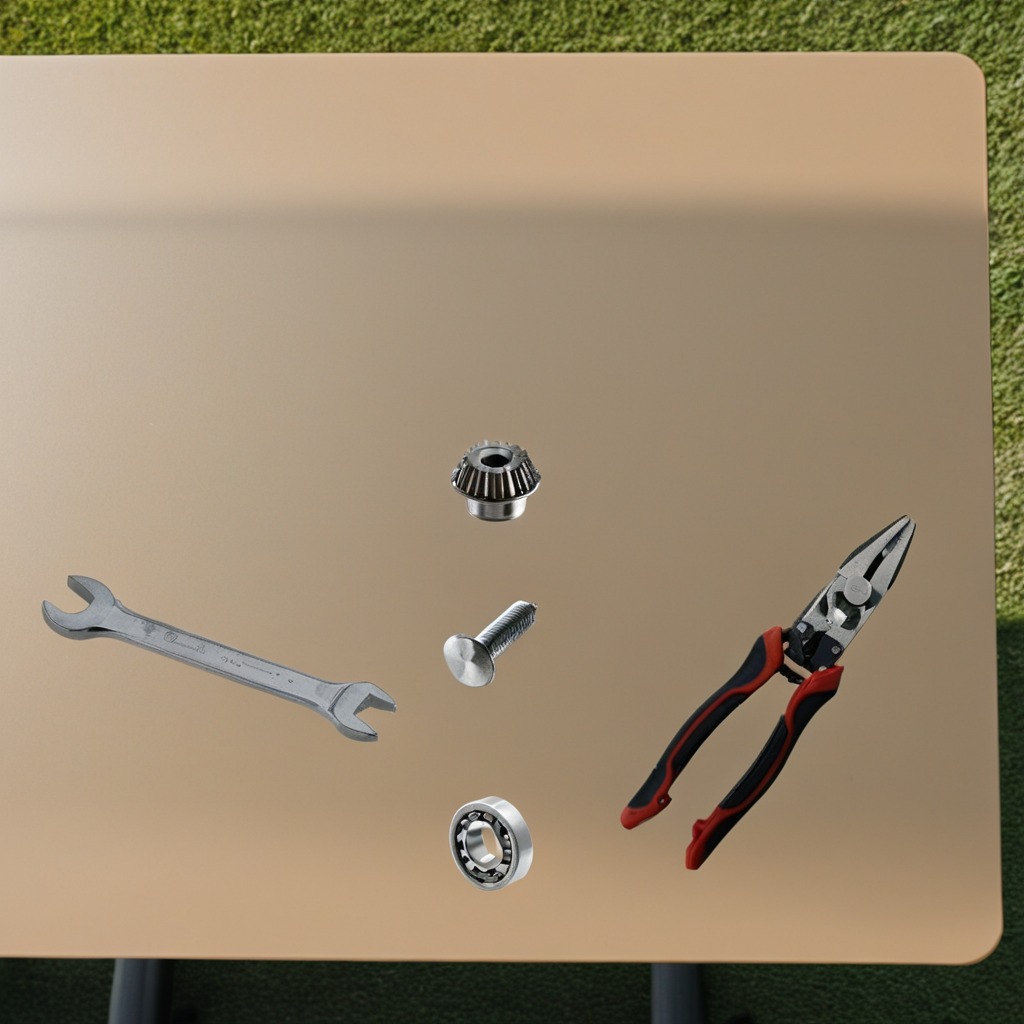
A metal ball bearing, a steel gear with teeth, a metal machine screw, pliers, and a wrench are lying on the utility table.